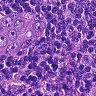
Metastatic tissue present: yes